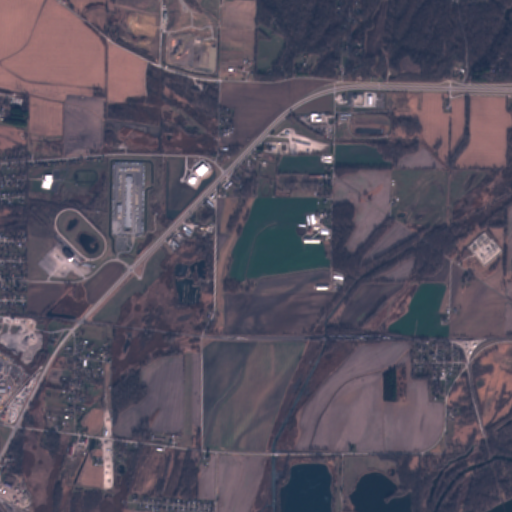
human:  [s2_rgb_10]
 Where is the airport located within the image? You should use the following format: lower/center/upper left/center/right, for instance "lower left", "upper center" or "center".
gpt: The airport is located in the lower center of the image.
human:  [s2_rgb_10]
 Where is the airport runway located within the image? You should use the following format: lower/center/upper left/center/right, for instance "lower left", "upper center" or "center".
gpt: The airport runway is located in the lower center of the image.
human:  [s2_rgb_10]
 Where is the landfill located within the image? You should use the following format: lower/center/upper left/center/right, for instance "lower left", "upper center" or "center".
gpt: The landfill is located in the upper left of the image.
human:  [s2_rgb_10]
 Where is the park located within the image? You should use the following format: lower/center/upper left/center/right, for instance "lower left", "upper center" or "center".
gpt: The park is located in the lower right of the image.
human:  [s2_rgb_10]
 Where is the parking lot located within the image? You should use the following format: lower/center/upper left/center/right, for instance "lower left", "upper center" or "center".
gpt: The parking lot is located in the upper left of the image.
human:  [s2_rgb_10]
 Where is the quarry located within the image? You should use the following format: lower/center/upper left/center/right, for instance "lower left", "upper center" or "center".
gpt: The quarry is located in the upper left of the image.
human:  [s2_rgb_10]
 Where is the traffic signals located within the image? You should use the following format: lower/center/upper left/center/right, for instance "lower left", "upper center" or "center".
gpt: The traffic signals is located in the lower left of the image.
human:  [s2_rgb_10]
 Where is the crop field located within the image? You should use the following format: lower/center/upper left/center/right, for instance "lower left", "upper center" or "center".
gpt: There is no crop field in the image.